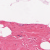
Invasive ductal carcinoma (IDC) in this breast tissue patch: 0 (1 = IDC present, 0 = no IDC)